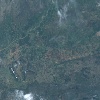
Label: land